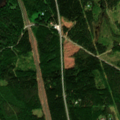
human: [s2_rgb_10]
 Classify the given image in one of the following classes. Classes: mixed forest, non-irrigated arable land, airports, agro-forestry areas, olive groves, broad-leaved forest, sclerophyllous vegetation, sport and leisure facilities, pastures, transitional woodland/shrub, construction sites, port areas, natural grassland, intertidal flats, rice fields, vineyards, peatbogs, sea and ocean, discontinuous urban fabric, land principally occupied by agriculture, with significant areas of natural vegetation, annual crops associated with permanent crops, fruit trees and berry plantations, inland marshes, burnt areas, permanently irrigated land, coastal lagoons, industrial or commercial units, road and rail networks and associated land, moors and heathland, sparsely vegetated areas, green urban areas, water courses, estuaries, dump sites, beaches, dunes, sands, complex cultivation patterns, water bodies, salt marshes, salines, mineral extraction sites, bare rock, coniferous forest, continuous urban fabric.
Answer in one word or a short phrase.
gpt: coniferous forest, mixed forest, transitional woodland/shrub, water bodies